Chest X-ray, AP view. Patient: 56 years old, sex F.
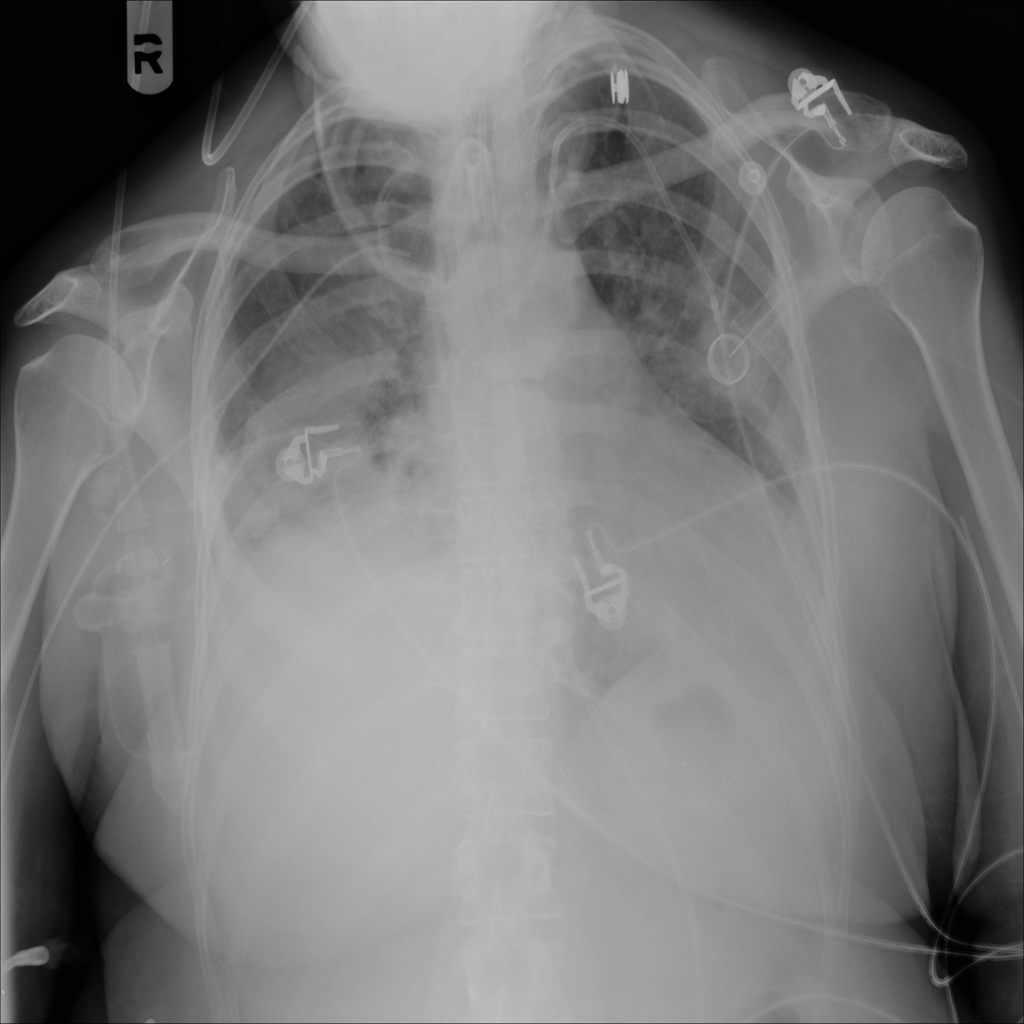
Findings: Consolidation, Infiltration